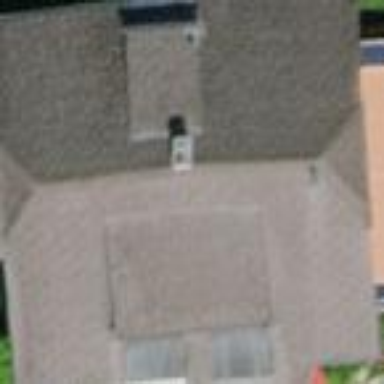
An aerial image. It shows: Detached building with half-hipped roof shape.